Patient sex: M
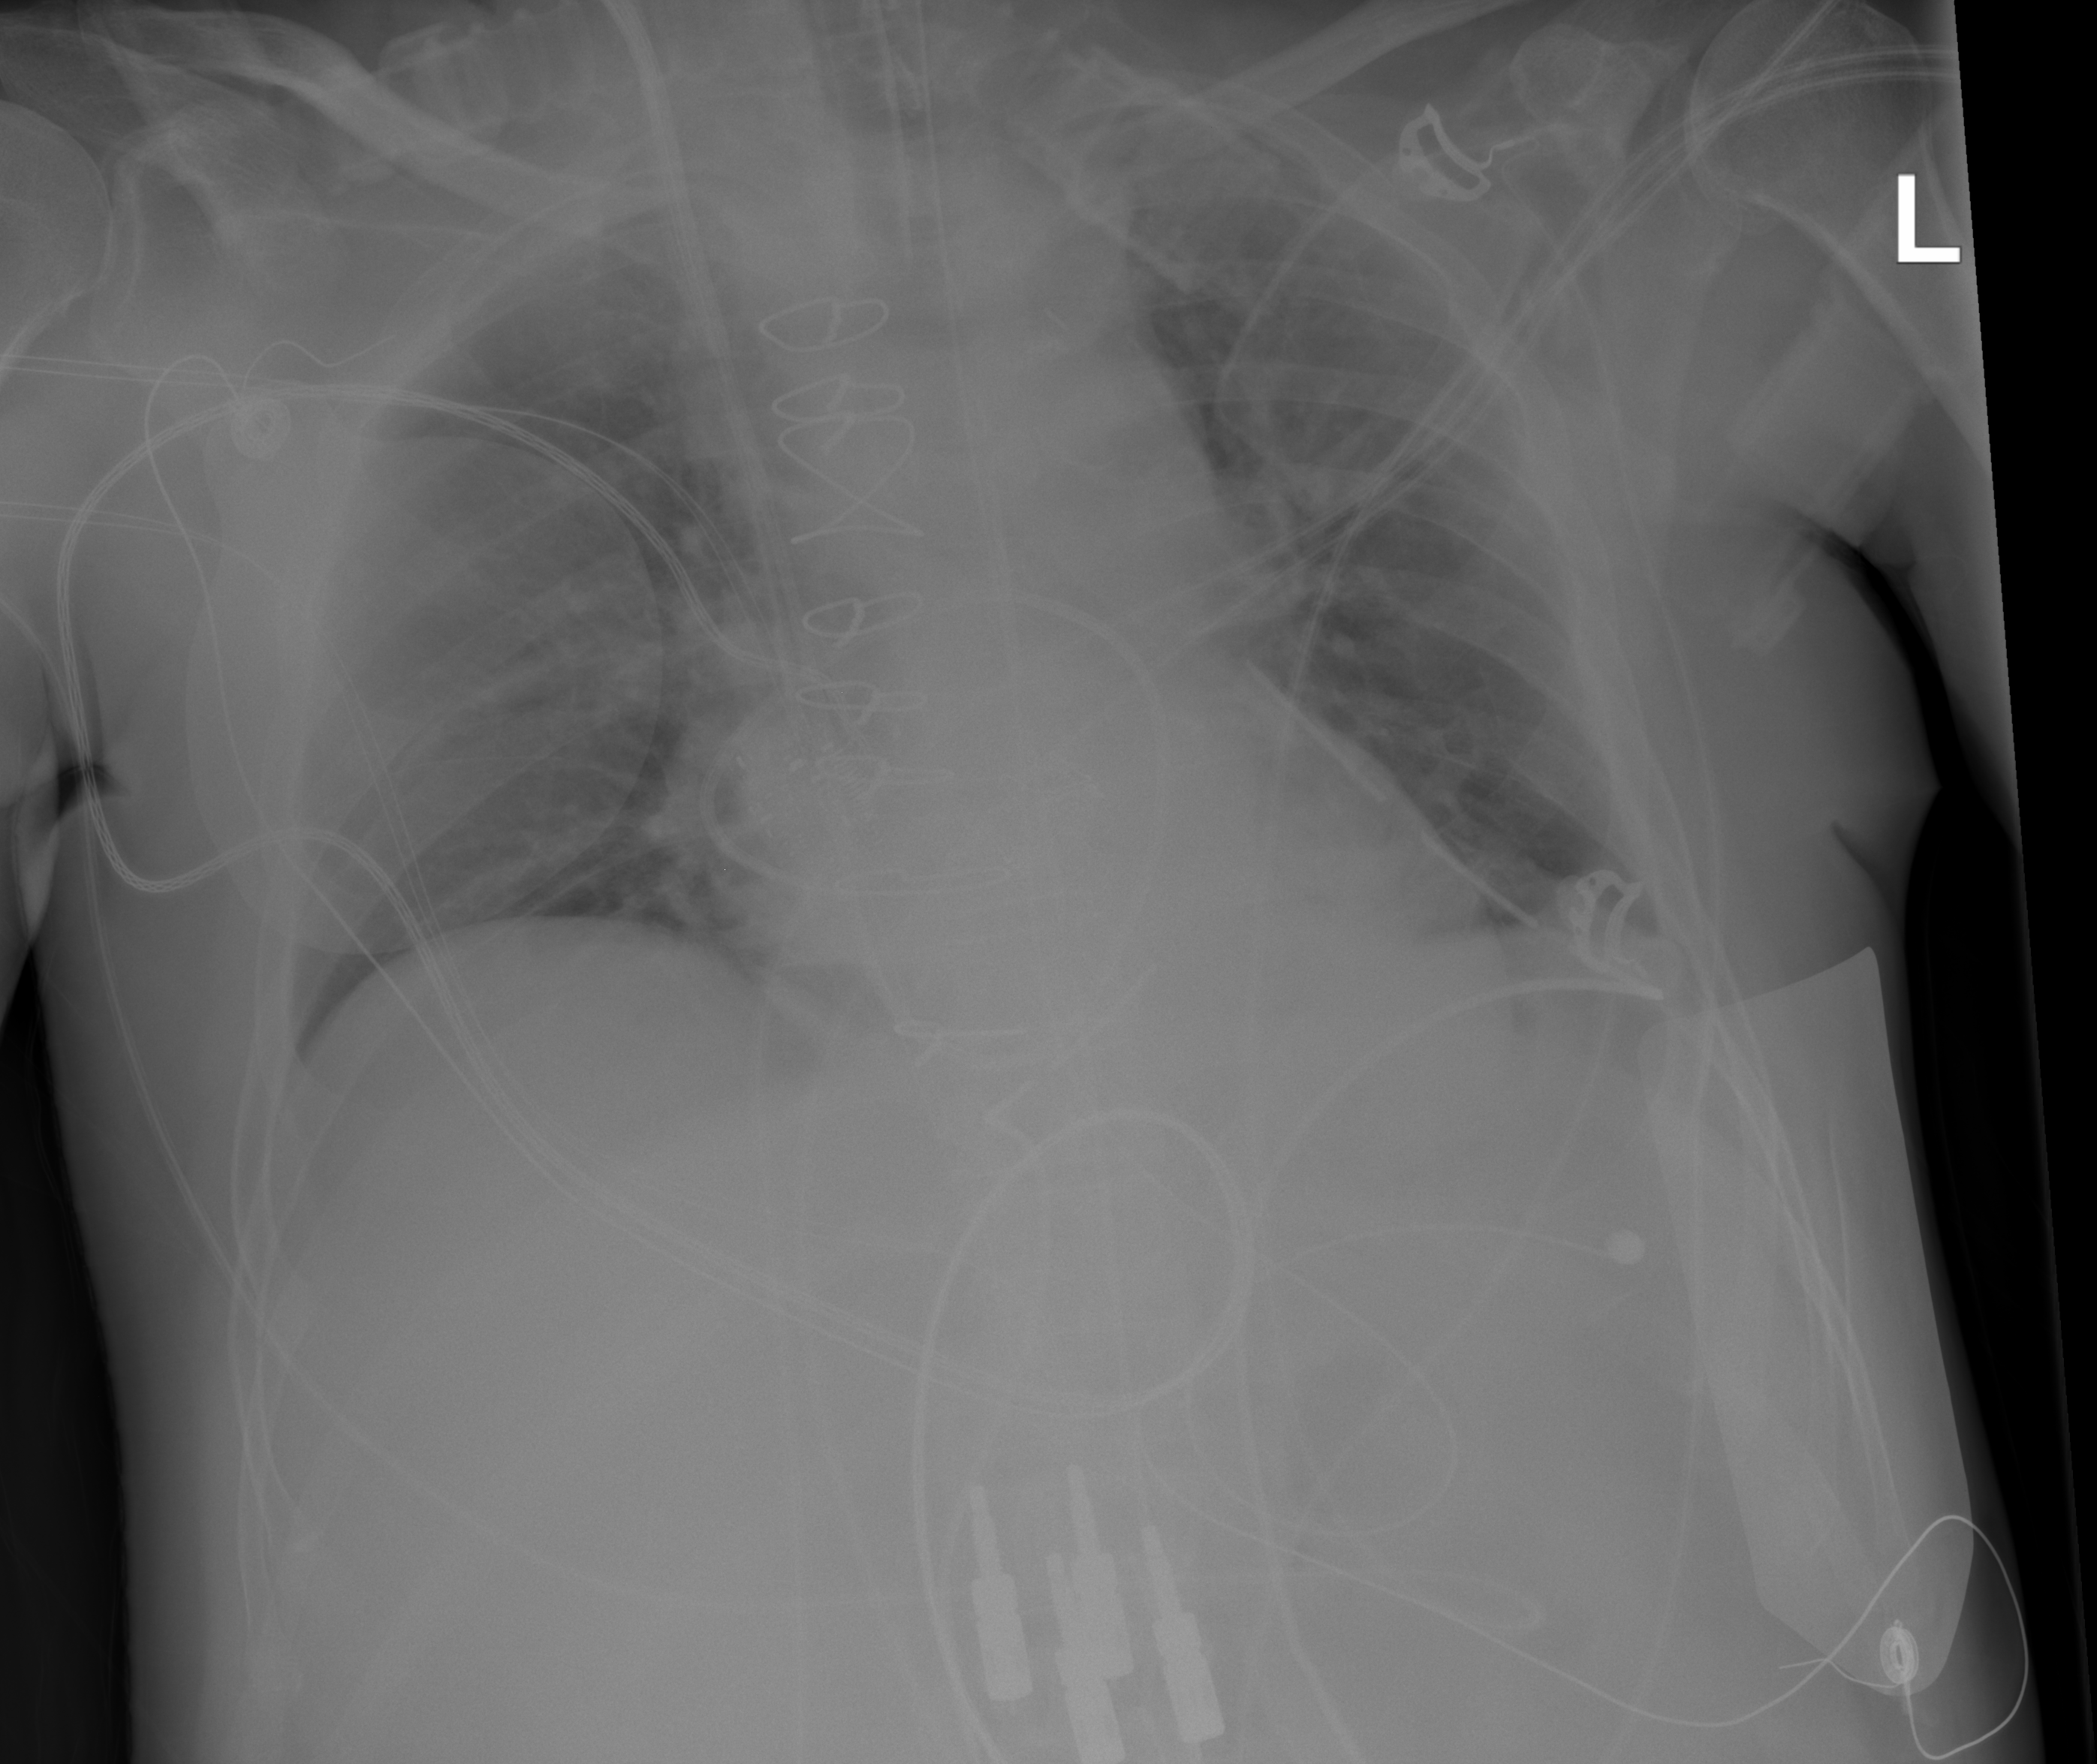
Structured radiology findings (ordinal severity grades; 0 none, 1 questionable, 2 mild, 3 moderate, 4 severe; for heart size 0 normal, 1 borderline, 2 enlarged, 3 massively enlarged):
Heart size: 0
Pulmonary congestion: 1
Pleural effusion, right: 0
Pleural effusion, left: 1
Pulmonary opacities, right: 0
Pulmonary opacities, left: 0
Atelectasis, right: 0
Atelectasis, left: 0